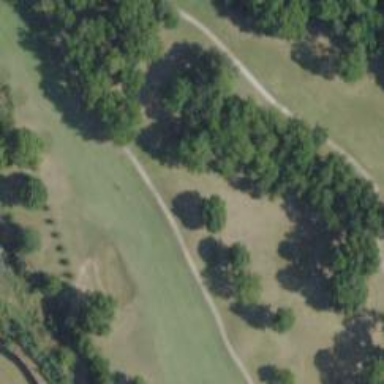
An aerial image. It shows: Golf fairway surrounded by grass.